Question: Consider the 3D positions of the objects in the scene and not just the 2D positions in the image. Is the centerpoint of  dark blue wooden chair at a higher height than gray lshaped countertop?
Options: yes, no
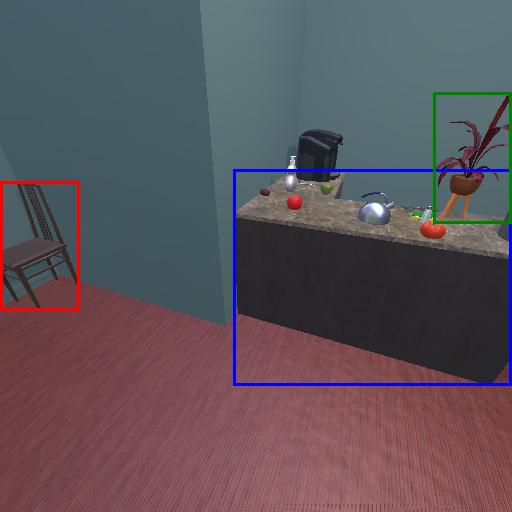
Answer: yes